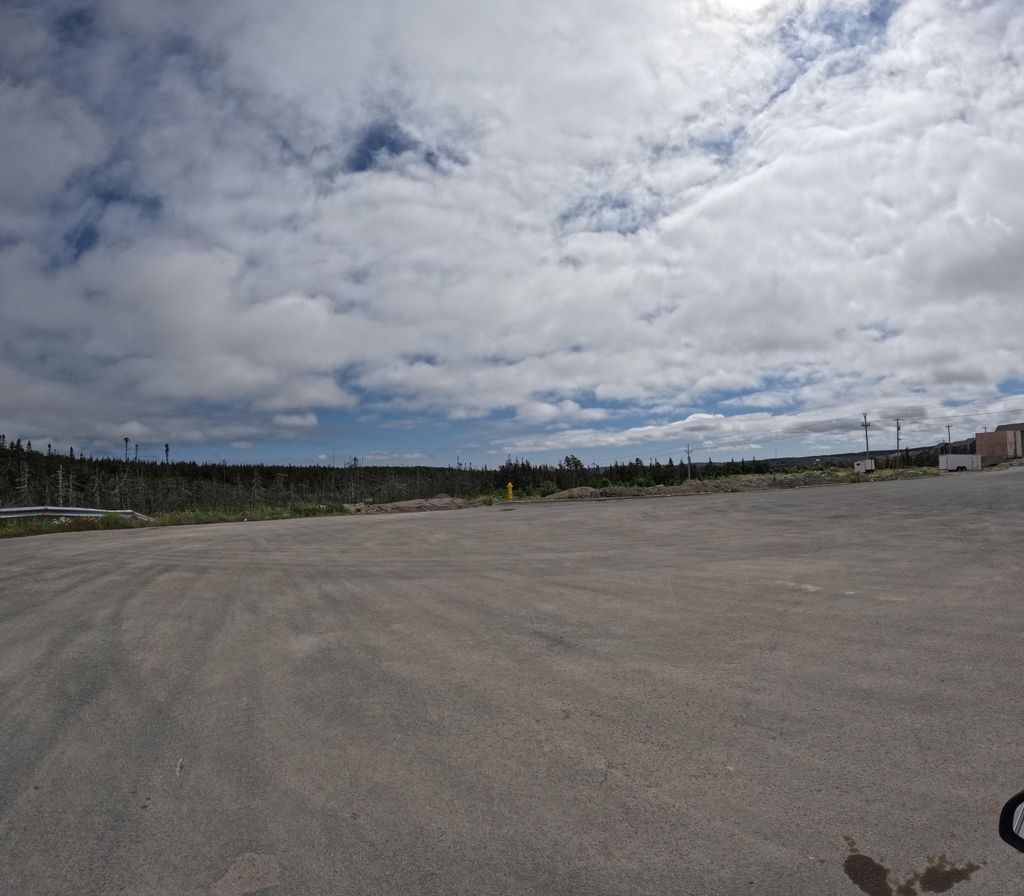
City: st_johns